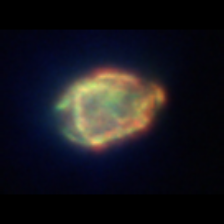
Taxon: Ciliates
Group: Other